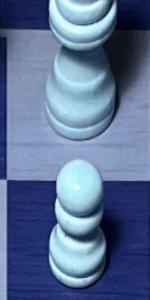
Label: Pawn_White